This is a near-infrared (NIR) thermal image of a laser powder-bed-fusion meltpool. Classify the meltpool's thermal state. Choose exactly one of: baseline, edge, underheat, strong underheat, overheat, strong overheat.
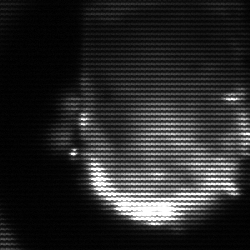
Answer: baseline